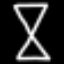
Label: hourglass